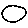
Label: circle